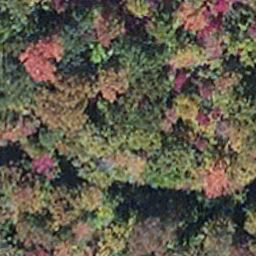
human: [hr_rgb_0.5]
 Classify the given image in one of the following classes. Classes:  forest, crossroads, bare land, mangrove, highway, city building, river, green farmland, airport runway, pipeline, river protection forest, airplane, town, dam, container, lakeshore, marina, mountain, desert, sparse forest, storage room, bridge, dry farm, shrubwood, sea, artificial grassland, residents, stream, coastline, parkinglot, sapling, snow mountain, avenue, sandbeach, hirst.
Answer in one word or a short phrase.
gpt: mangrove